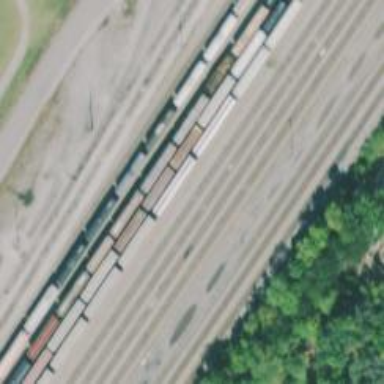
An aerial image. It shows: Railway yard used for servicing trains.